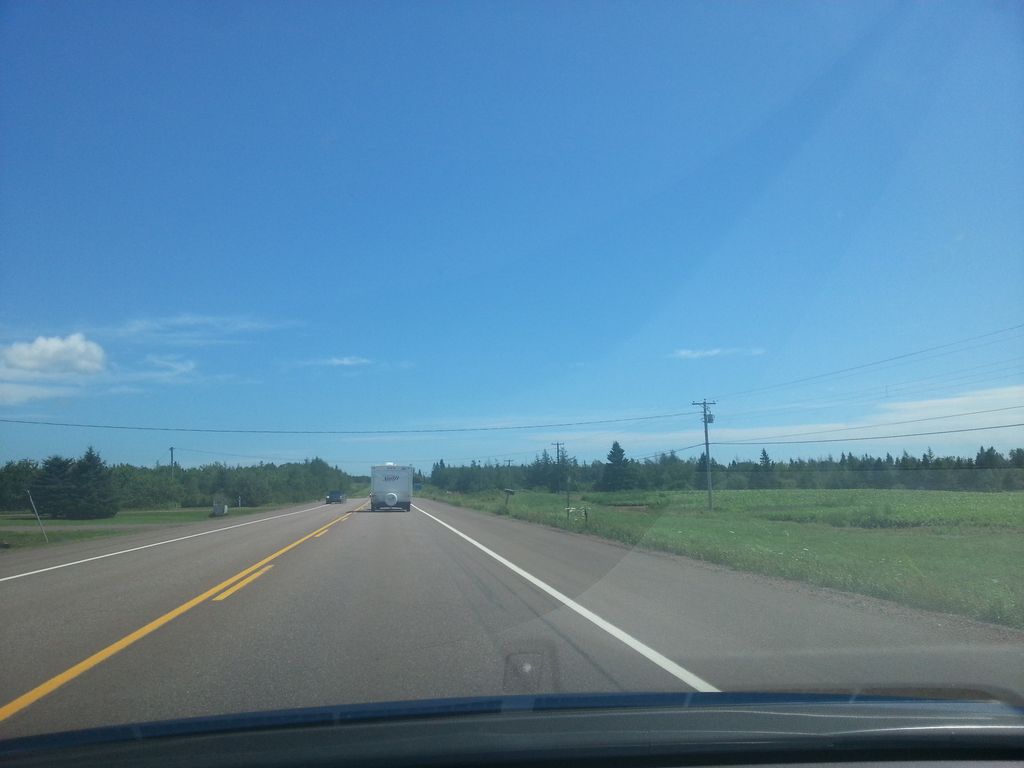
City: charlottetown